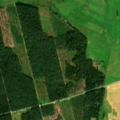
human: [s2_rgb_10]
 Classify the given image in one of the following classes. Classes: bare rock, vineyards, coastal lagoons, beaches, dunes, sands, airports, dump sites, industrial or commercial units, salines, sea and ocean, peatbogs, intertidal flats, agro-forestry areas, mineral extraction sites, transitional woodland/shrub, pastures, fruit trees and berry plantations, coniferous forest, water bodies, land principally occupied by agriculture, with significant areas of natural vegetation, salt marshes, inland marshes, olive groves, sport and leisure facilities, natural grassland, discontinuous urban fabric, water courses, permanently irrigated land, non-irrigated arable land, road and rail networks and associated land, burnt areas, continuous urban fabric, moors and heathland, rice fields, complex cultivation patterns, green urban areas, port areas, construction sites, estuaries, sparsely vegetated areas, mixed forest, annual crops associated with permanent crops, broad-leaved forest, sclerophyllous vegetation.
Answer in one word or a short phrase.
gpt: non-irrigated arable land, pastures, coniferous forest, transitional woodland/shrub